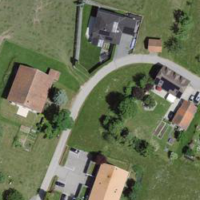
EUNIS habitat code: 52
Species observed at this site:
Fraxinus excelsior